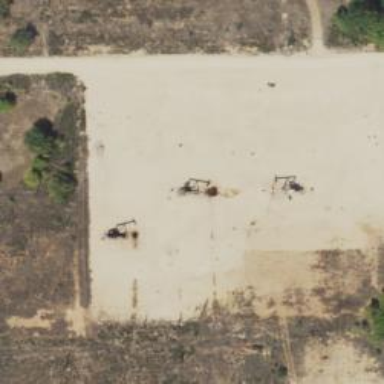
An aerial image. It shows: Petroleum well.